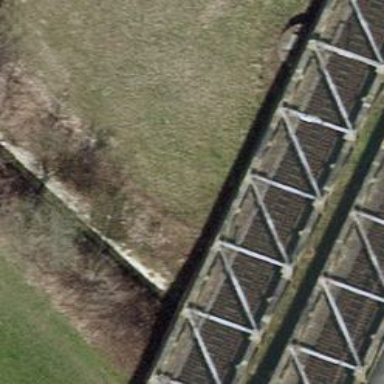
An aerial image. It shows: Hedge barrier.